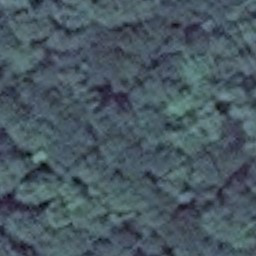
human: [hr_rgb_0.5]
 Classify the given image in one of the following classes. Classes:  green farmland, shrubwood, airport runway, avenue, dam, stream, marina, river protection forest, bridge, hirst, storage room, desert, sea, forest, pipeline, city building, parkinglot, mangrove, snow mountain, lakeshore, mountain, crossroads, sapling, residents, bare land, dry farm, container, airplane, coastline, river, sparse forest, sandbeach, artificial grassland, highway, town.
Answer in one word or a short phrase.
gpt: forest